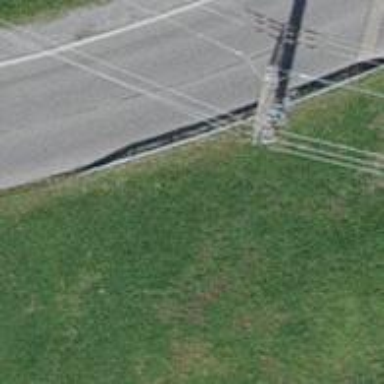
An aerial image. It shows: Concrete power pole.